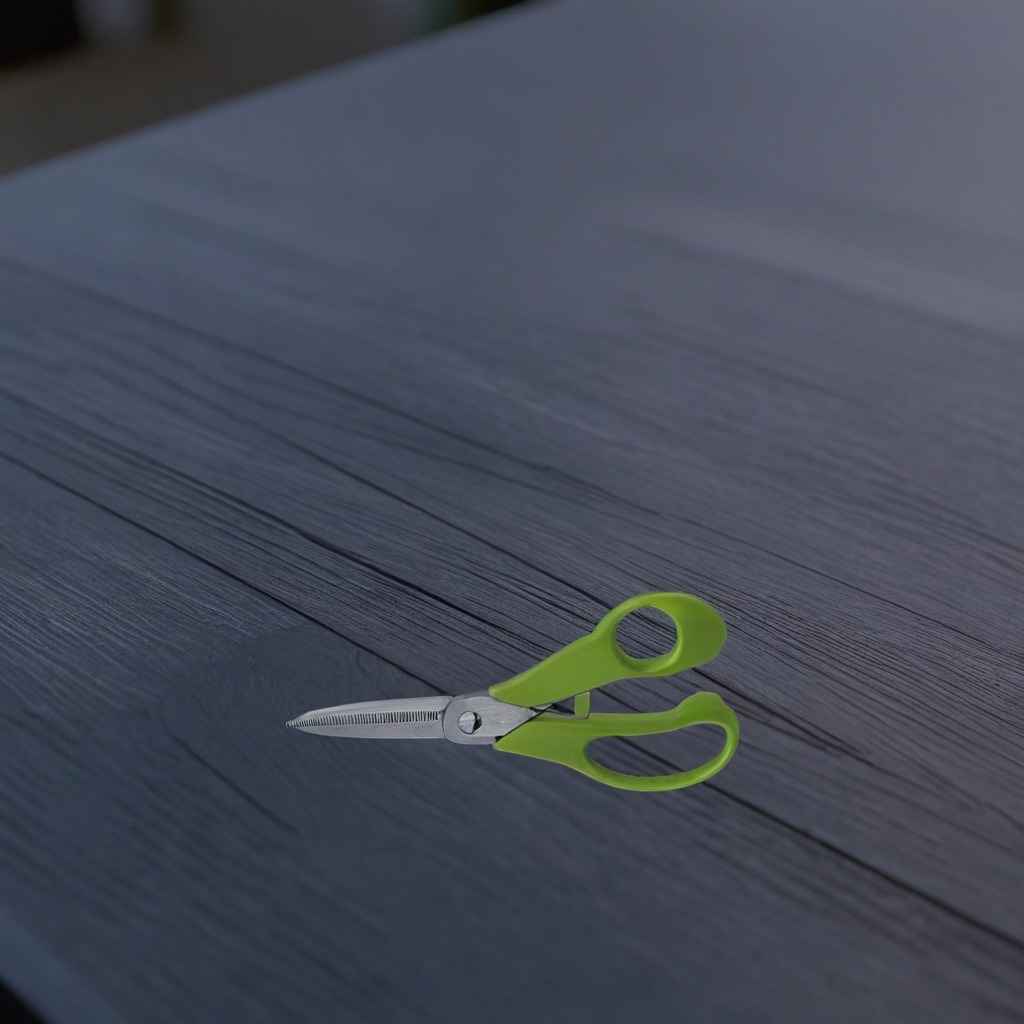
A scissor is lying on the old table with faint burn marks in a small garage at twilight.